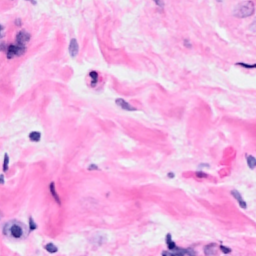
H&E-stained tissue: Breast